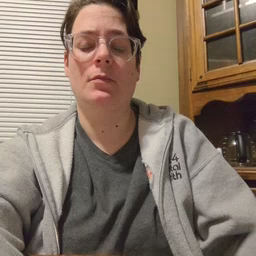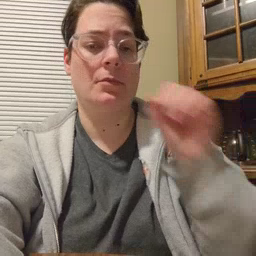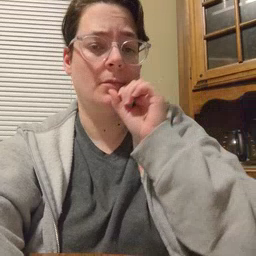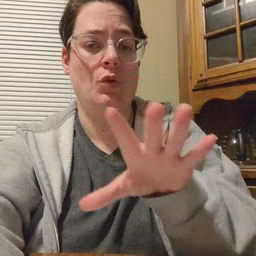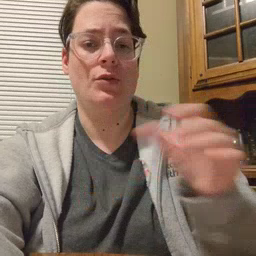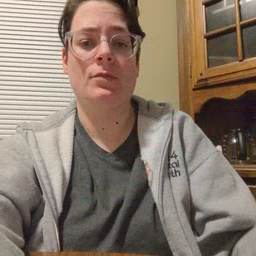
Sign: blow